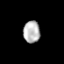
Tissue: prostate
Cell type: Fibroblasts
Senescence score: 0.7592
Nuclear area (px): 360
Mean DAPI intensity: 183.039